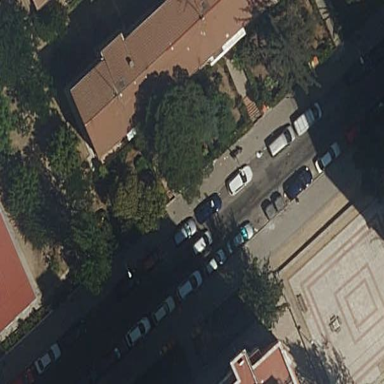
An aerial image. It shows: Building with garden and kerb barrier.